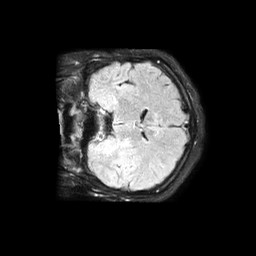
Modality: FLAIR
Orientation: coronal
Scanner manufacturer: philips
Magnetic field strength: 1.5 T
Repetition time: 6 s
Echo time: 0.1004 s